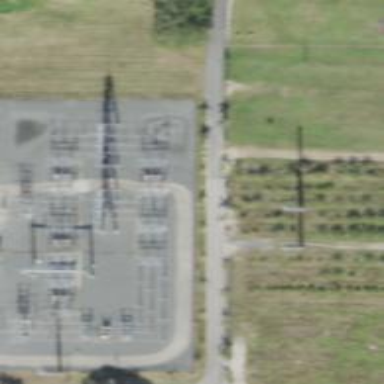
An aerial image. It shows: Switch used for power control.